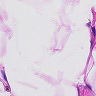
Metastatic tissue present: no